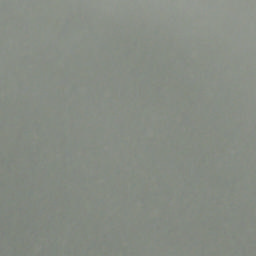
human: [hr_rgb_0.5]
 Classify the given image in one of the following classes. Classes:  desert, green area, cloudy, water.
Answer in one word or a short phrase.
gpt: cloudy